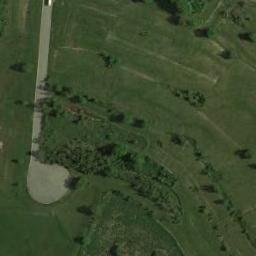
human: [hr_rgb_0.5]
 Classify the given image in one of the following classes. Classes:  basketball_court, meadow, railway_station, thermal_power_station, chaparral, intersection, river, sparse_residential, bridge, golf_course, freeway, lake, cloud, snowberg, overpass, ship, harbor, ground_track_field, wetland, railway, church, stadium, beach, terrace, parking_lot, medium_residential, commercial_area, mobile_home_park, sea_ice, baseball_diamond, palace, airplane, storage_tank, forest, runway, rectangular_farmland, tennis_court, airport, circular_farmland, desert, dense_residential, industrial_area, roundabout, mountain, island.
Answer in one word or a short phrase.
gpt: meadow